Interaction volume radius: 5 \u00c5
Interaction volume height: 15 \u00c5
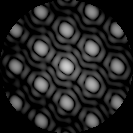
Disorder parameter: 0.01201